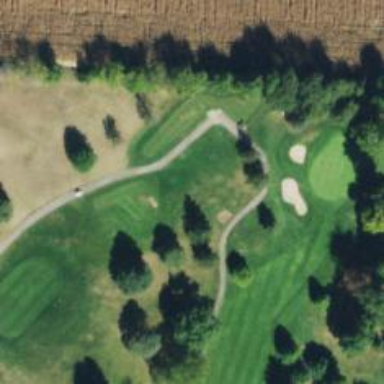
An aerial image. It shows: Path for golf carts.